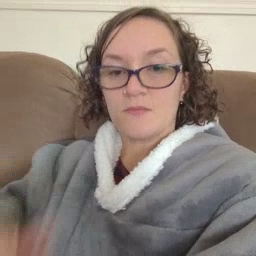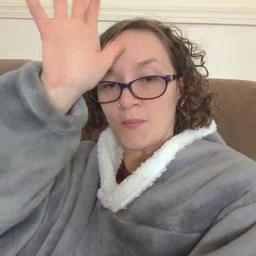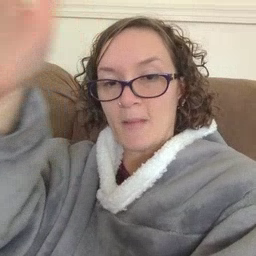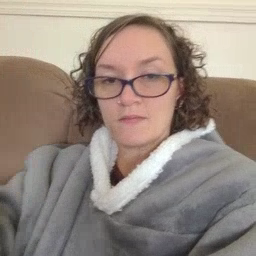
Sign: grandpa